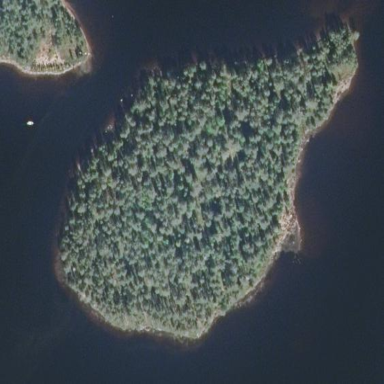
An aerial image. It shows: Islet.